Field crop: maize
Growth stage: 2
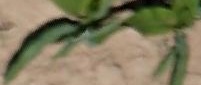
Species: maize